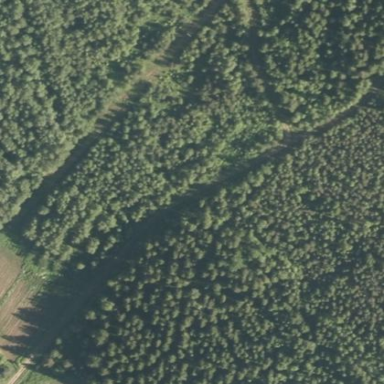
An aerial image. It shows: Forest area.